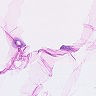
Metastatic tissue present: no